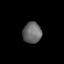
Tissue: prostate
Cell type: Fibroblasts
Senescence score: 0.7275
Nuclear area (px): 382
Mean DAPI intensity: 106.058